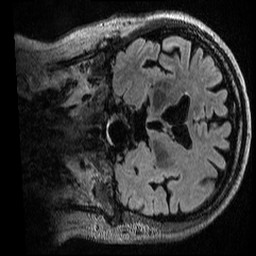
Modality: T2w
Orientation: coronal
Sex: male
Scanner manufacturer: ge
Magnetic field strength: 3 T
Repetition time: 6 s
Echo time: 0.1295 s